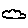
Label: cloud